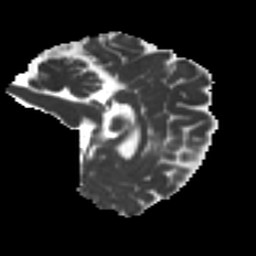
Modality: MD
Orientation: sagittal
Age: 45
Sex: female
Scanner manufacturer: ge
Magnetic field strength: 3 T
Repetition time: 7.8 s
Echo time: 0.0606 s